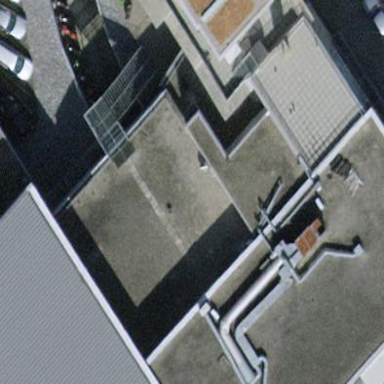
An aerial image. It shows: Industrial building.